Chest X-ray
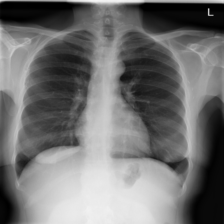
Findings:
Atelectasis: negative
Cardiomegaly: negative
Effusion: negative
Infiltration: negative
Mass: negative
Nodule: negative
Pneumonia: negative
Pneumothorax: negative
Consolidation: negative
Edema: negative
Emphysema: negative
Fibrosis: negative
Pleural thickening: negative
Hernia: negative